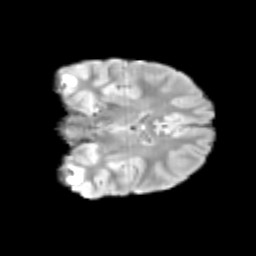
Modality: T2w
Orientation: coronal
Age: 11
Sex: male
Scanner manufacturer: siemens
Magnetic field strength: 3 T
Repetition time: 3.8 s
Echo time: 0.07 s